Aerial crown-view tile of a tropical tree (Barro Colorado Island, Panama), acquired 20250616:
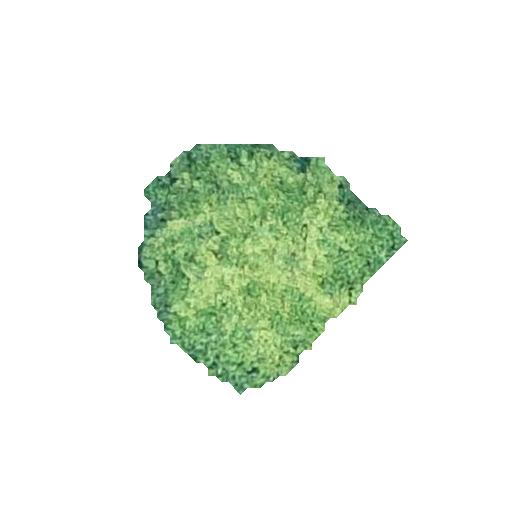
Species: Croton billbergianus
GBIF accepted scientific name: Croton billbergianus
Crown area: 63.51 m²